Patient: sex M, age 57
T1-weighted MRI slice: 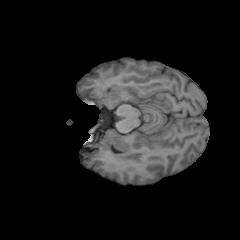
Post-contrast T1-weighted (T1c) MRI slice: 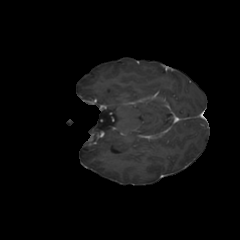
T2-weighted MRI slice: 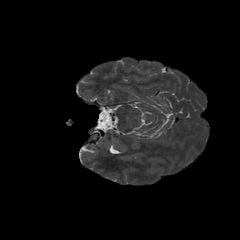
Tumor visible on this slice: no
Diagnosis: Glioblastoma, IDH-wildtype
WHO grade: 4